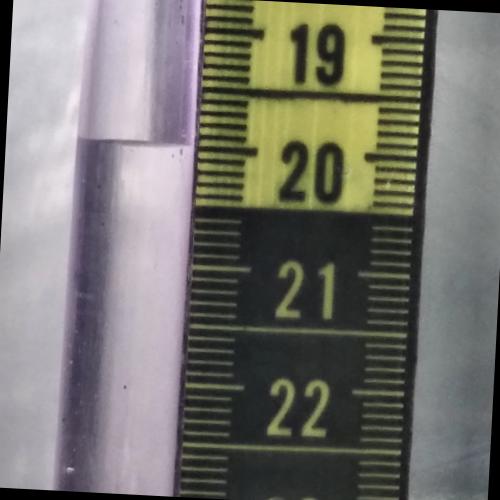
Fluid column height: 20.0 cm